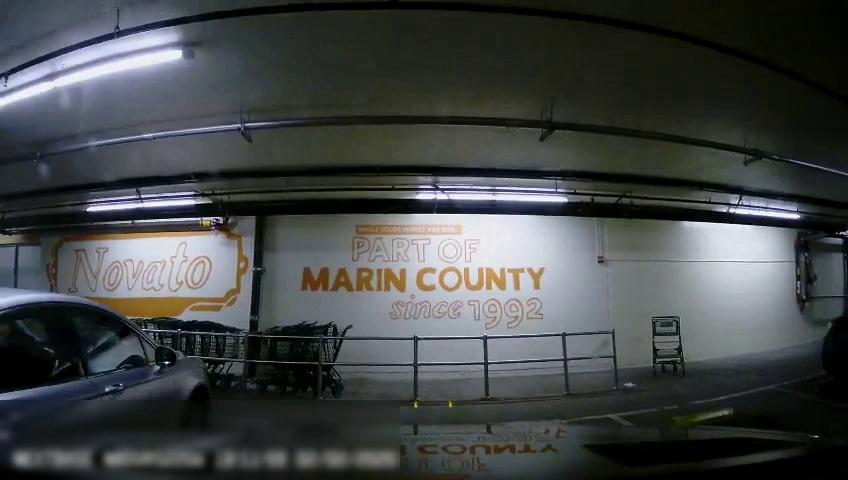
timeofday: Night
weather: Other
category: Drivable Space
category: Vehicles | Car
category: Vehicles | SUV